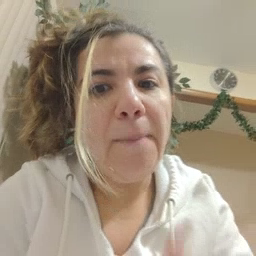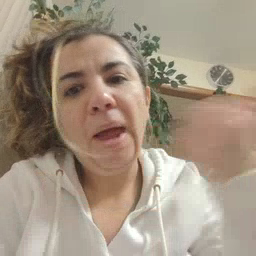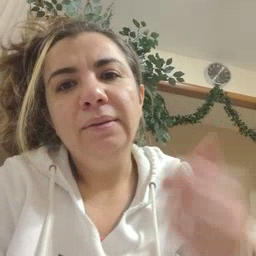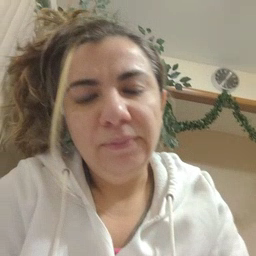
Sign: better